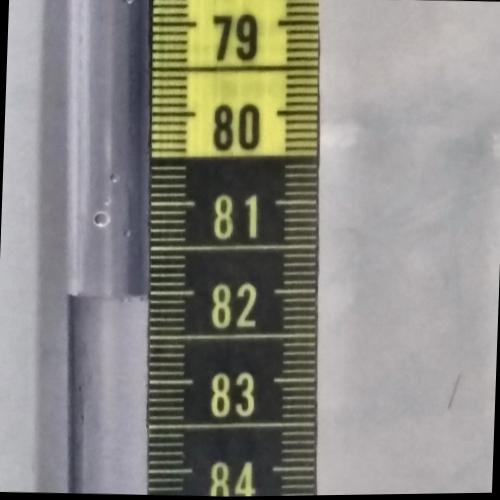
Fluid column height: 82.0 cm